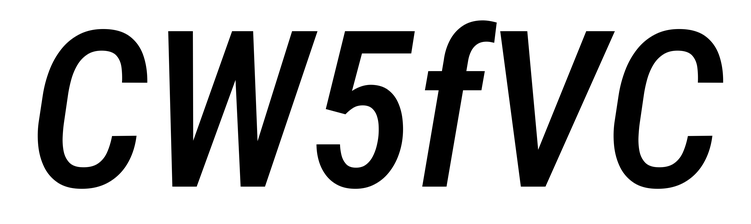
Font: Roboto-Italic_Condensed_Medium_Italic